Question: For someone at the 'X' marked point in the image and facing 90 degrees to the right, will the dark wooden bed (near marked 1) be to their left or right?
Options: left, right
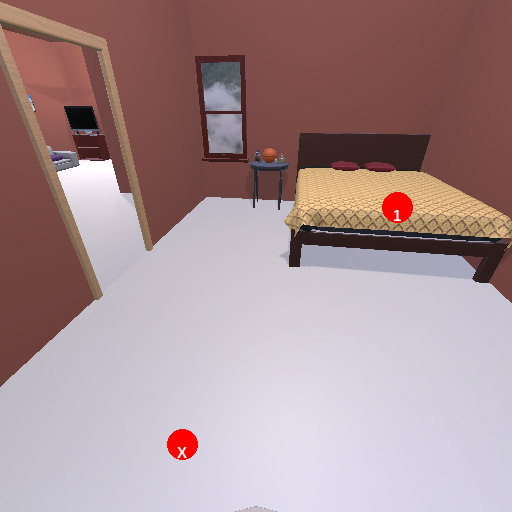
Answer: left